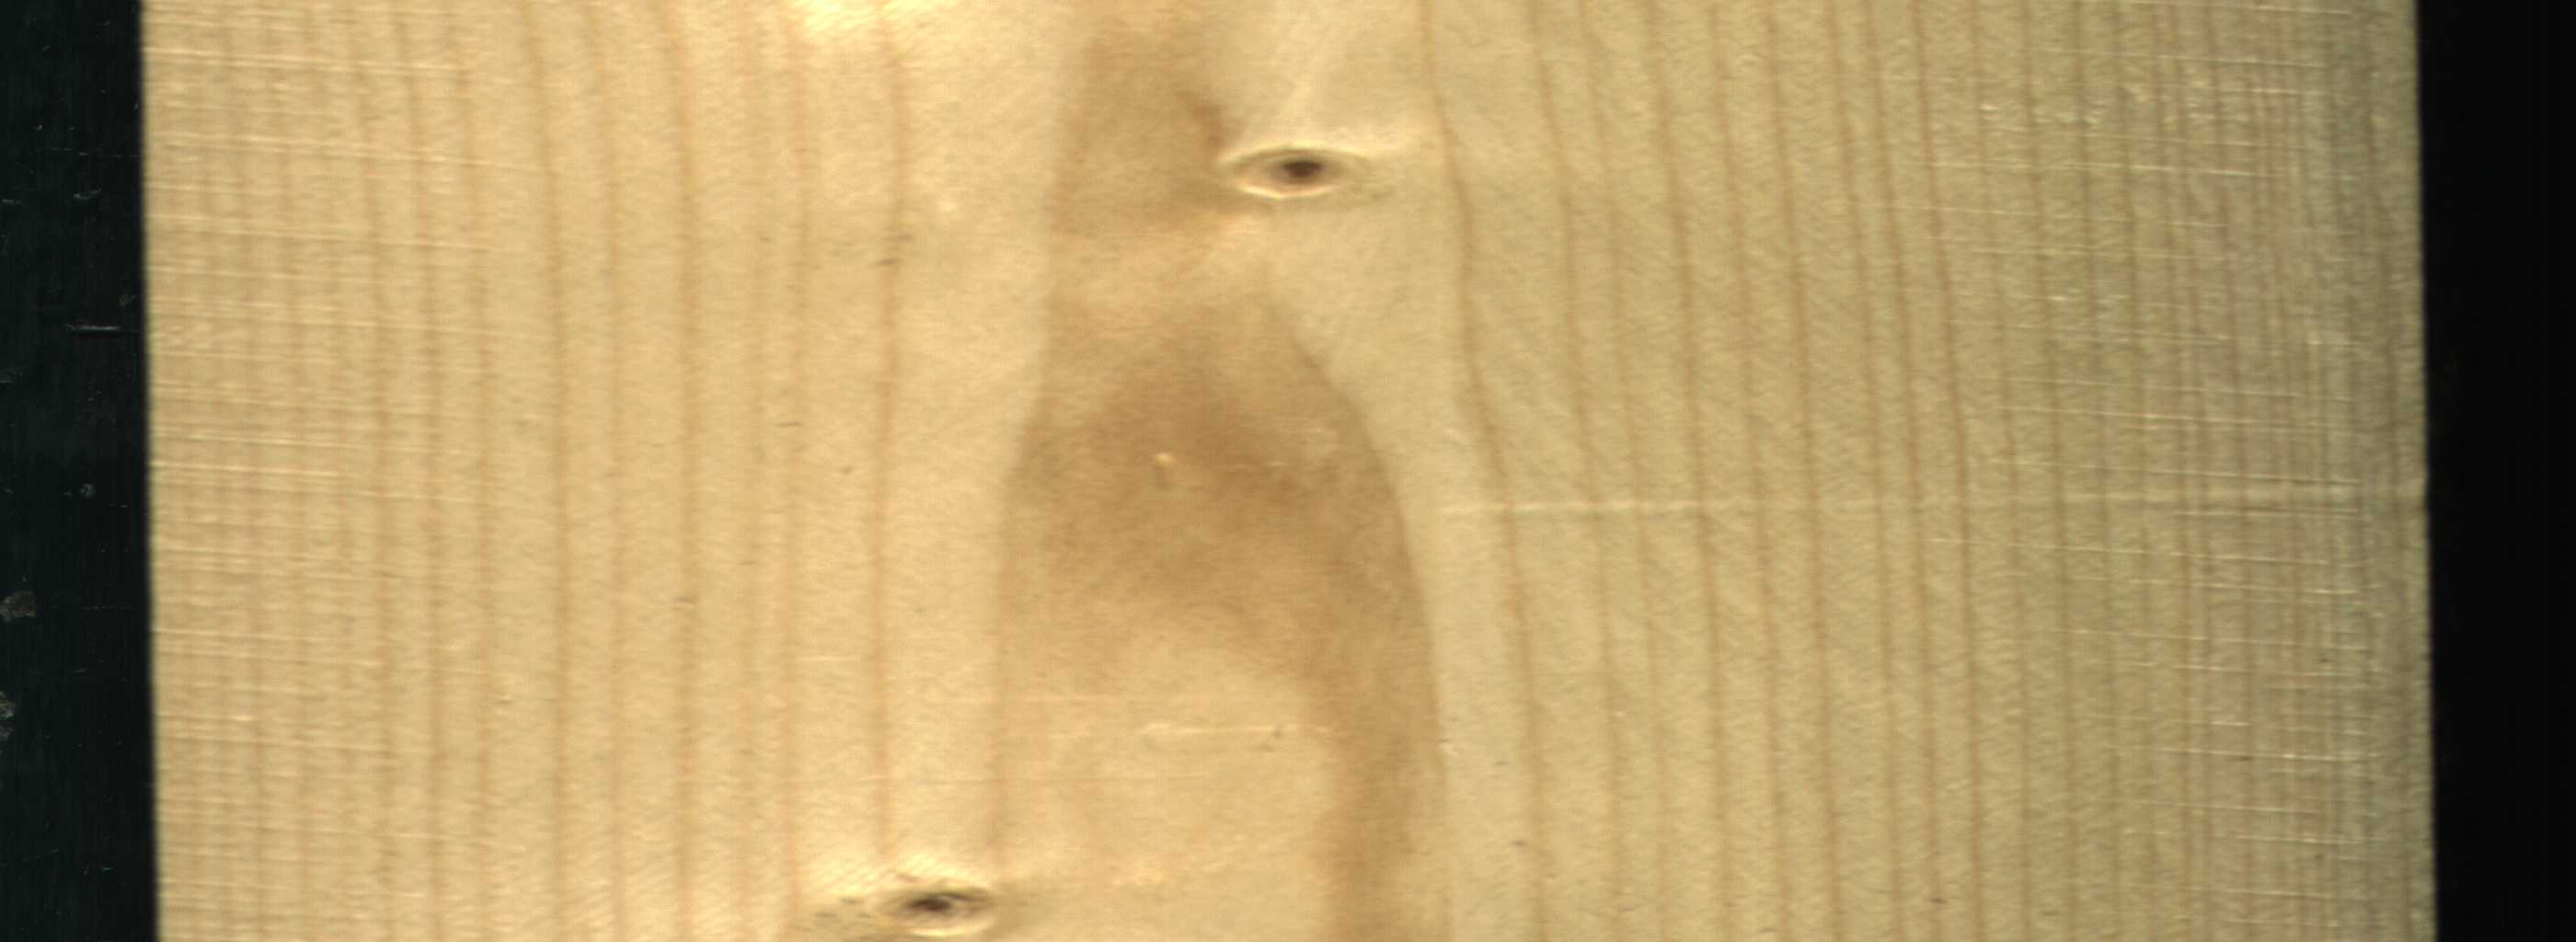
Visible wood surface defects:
Live_Knot
Live_Knot